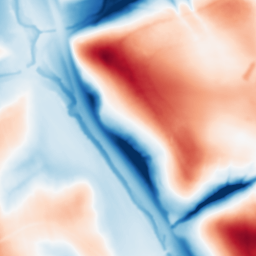
Category: multiscale
Decomposition family: dog_multiscale
Decomposition parameters: sigma_ratio: 2
n_scales: 5
base_sigma: 1
Upsampling method: cubic_catmull_rom
Upsampling parameters: scale: 2
Upsampling scale: 2